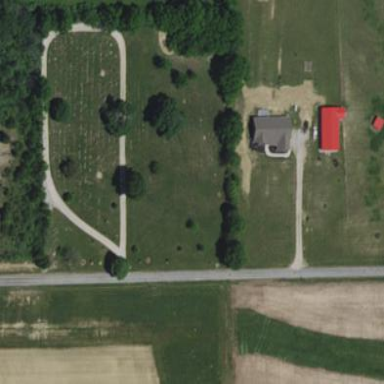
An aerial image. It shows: Cemetery.